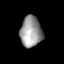
Tissue: prostate
Cell type: T cells
Senescence score: 0.7351
Nuclear area (px): 654
Mean DAPI intensity: 152.532